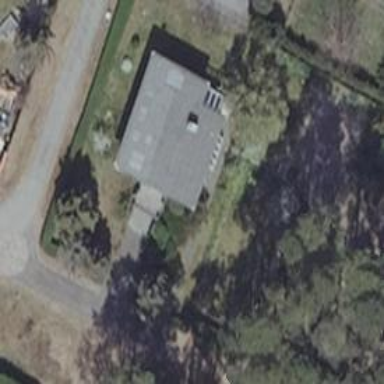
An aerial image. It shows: Simple and straightforward house.